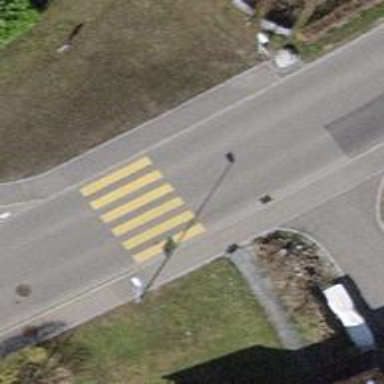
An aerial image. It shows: Zebra crossing on the road.